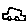
Label: car